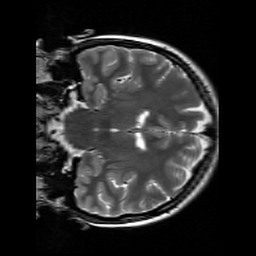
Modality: T2w
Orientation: coronal
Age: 23
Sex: female
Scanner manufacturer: siemens
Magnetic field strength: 3 T
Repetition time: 7 s
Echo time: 0.09 s